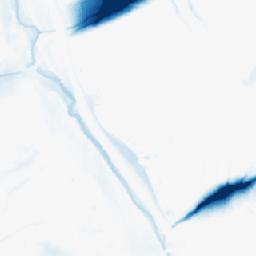
Category: morphological
Decomposition family: morphological_ellipse
Decomposition parameters: operation: closing
width: 50
height: 20
Upsampling method: nearest
Upsampling parameters: scale: 8
Upsampling scale: 8